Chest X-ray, PA view. Patient: 12 years old, sex M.
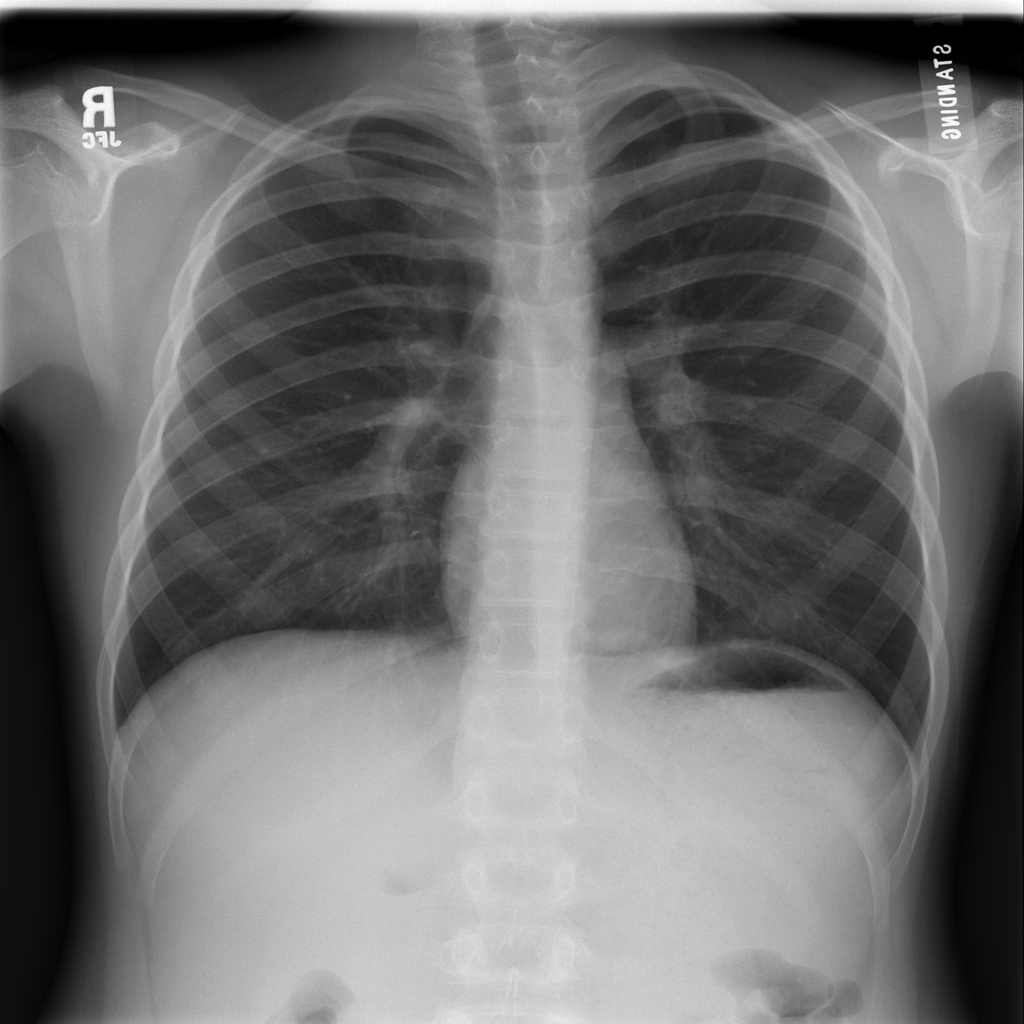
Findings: No Finding